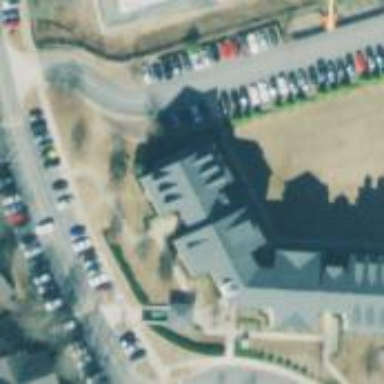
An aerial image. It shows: Dormitory building.